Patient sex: M
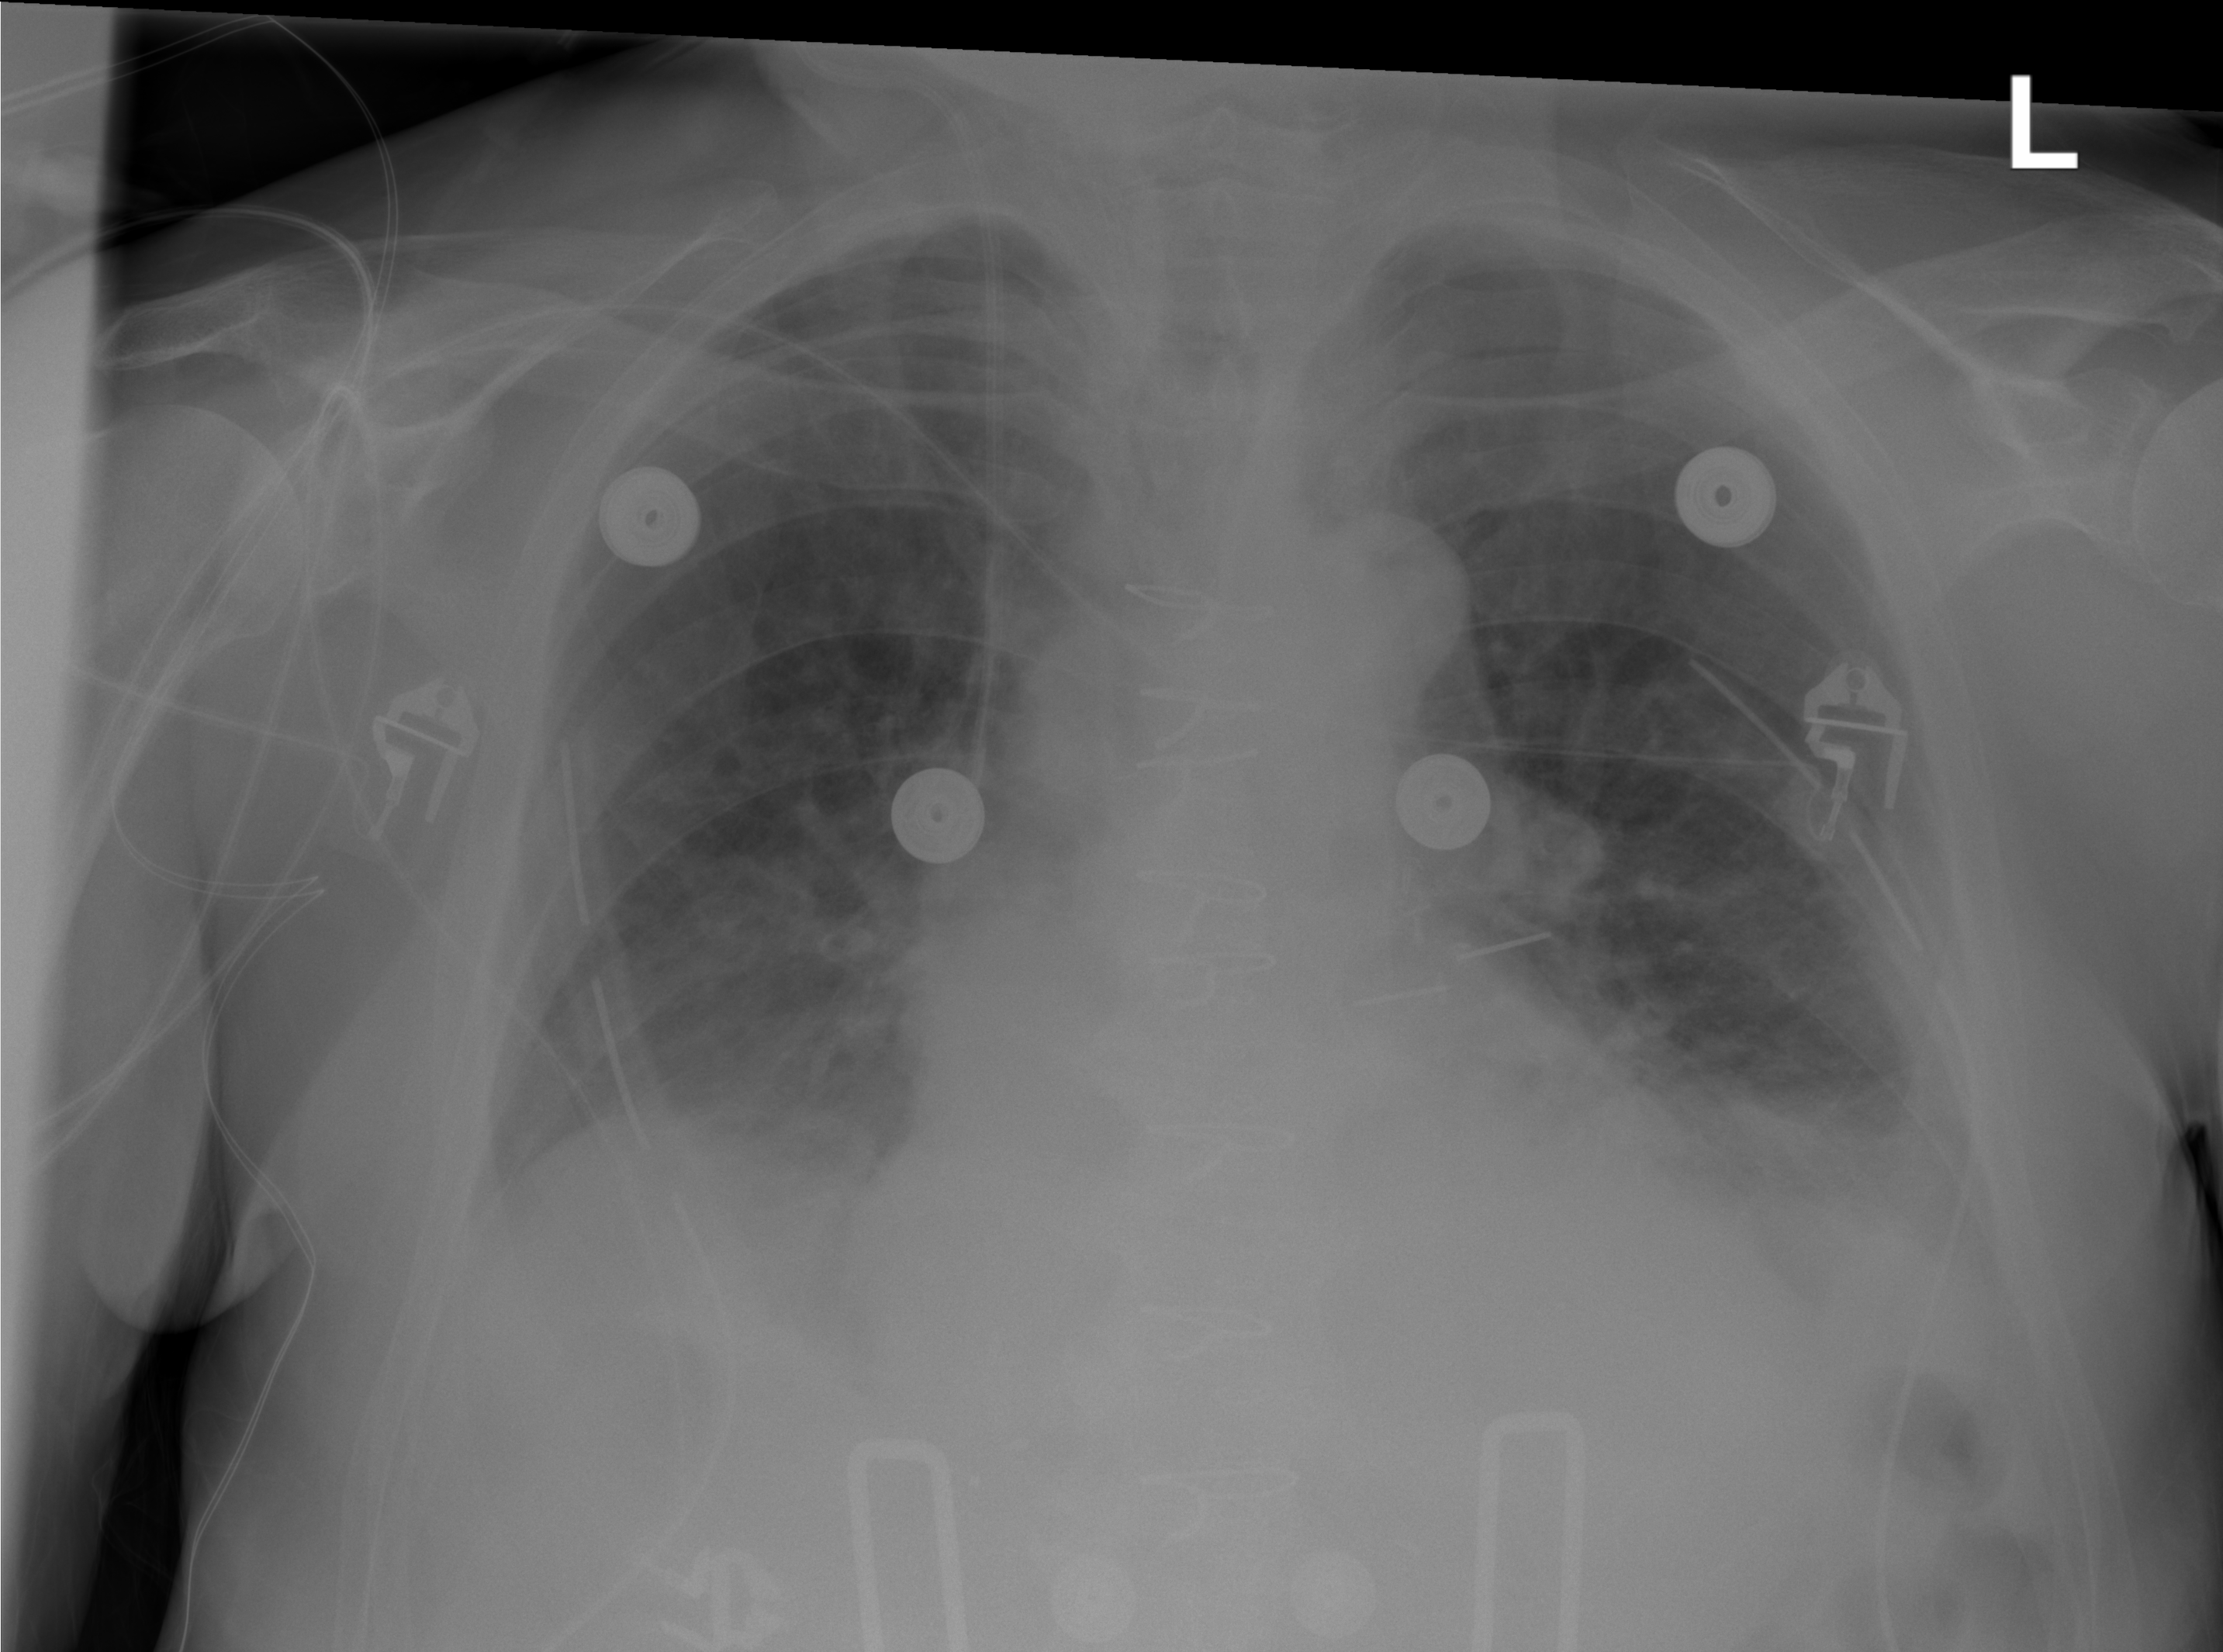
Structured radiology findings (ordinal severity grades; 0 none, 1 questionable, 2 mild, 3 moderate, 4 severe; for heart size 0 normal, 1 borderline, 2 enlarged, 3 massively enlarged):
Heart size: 0
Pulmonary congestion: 2
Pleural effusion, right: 2
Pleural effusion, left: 2
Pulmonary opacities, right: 1
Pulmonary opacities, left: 1
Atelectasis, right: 2
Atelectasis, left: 2